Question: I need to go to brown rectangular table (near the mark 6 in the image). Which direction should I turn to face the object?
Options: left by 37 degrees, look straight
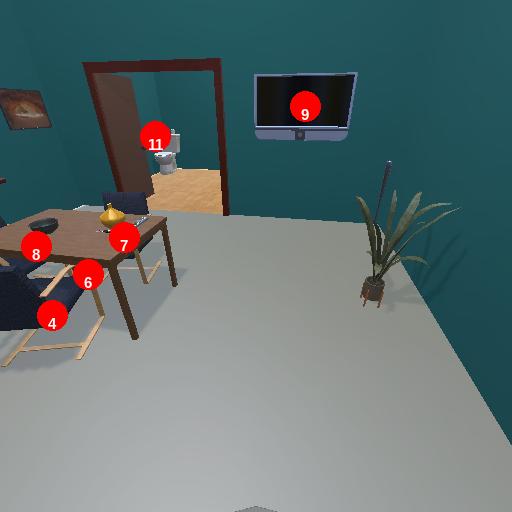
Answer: left by 37 degrees